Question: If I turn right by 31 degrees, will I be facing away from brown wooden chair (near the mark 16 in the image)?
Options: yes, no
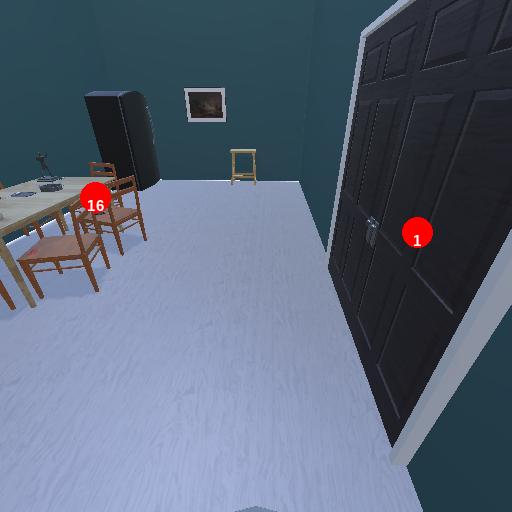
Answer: yes